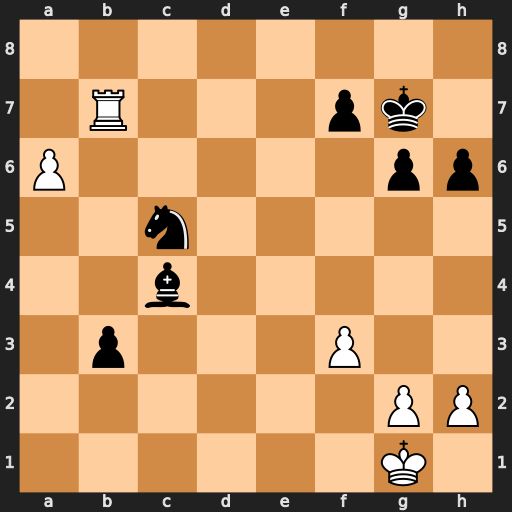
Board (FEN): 8/1R3pk1/P5pp/2n5/2b5/1p3P2/6PP/6K1
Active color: w
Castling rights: -
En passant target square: -
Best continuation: a7 Nxb7 a8=Q